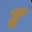
Label: 8